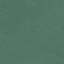
Land use / land cover: SeaLake